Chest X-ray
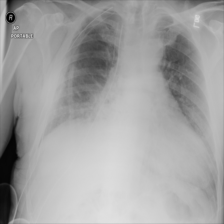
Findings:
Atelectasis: negative
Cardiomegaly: negative
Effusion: negative
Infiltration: negative
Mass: negative
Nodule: negative
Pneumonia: negative
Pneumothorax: positive
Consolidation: negative
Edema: negative
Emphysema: negative
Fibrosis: negative
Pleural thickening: negative
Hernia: negative